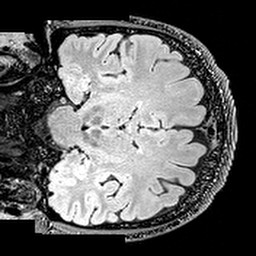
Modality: T2w
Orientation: coronal
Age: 42
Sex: male
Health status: healthy
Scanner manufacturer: siemens
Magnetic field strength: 3 T
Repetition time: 5 s
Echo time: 0.396 s